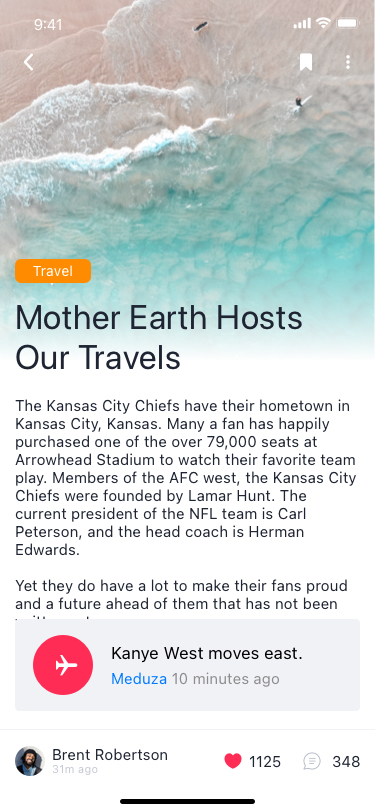
Text in this UI design:
Mother Earth Hosts Our Travels
1125
348
The Kansas City Chiefs have their hometown in Kansas City, Kansas. Many a fan has happily purchased one of the over 79,000 seats at Arrowhead Stadium to watch their favorite team play. Members of the AFC west, the Kansas City Chiefs were founded by Lamar Hunt. The current president of the NFL team is Carl Peterson, and the head coach is Herman Edwards.

Yet they do have a lot to make their fans proud and a future ahead of them that has not been written yet.
31m ago
Brent Robertson
Meduza 10 minutes ago
Kanye West moves east.